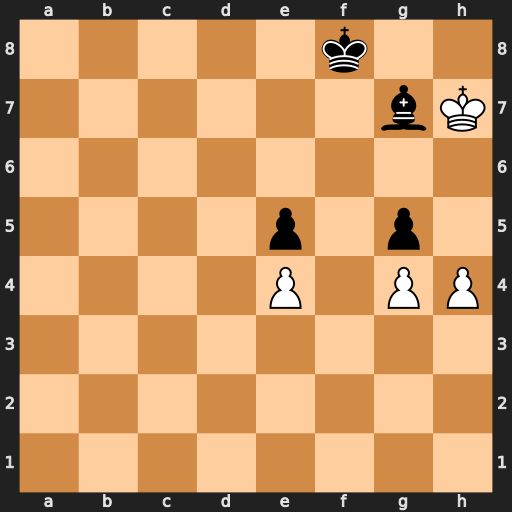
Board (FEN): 5k2/6bK/8/4p1p1/4P1PP/8/8/8
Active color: w
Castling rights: -
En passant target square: -
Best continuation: hxg5 Kf7 g6+ Kf6 g5+ Kxg5 Kxg7